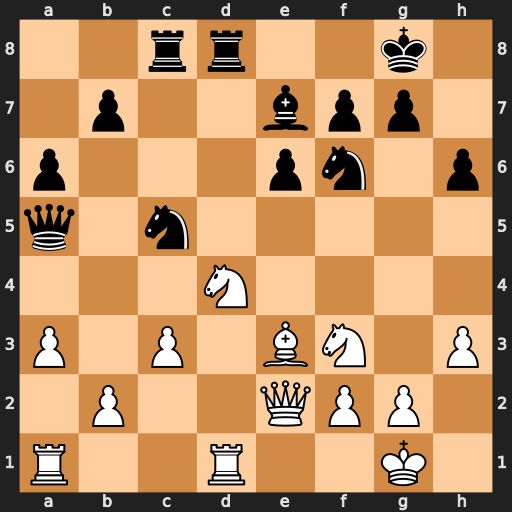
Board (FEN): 2rr2k1/1p2bpp1/p3pn1p/q1n5/3N4/P1P1BN1P/1P2QPP1/R2R2K1
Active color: w
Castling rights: -
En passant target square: -
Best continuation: b4 Qc7 bxc5